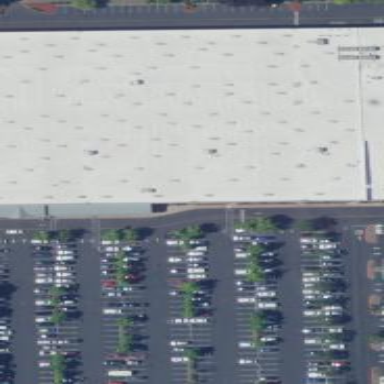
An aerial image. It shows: Wholesale shop located inside building.